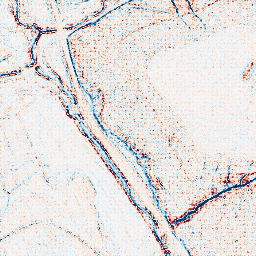
Category: edge_preserving
Decomposition family: bilateral
Decomposition parameters: d: 5
sigma_color: 150
sigma_space: 50
Upsampling method: sinc_hamming
Upsampling parameters: scale: 8
kernel_size: 8
Upsampling scale: 8